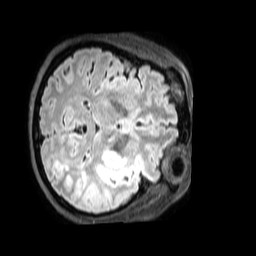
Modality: FLAIR
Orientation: axial
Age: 41
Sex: female
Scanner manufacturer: philips
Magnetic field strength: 3 T
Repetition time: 4.8 s
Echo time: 0.2796 s